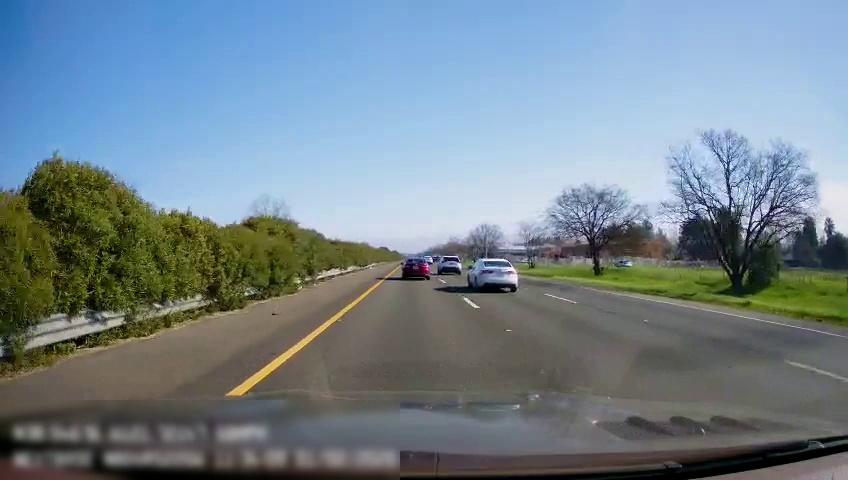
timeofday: Day
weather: Sunny
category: Drivable Space
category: Vehicles | Car
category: Vehicles | Car
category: Vehicles | Car
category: Lanes | Current Lane
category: Lanes | Current Lane
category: Lanes | Alternate Lane
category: Lanes | Alternate Lane